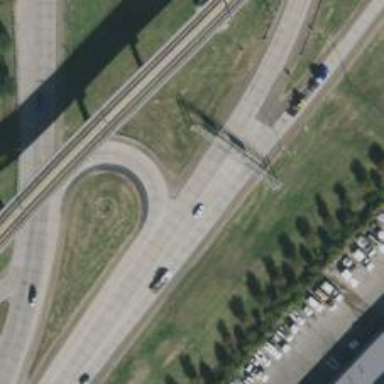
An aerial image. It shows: Trunk link highway.